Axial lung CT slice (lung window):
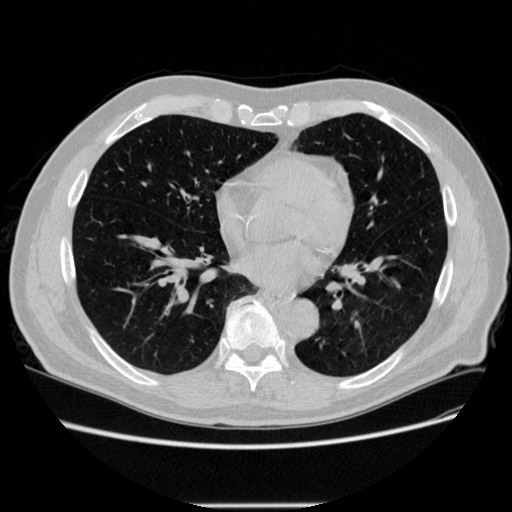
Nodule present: no